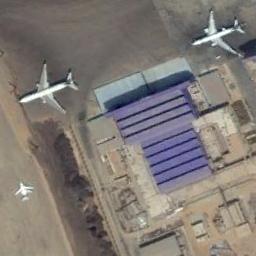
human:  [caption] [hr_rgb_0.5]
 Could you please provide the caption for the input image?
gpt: Two white planes parked in the open space beside the blue building .

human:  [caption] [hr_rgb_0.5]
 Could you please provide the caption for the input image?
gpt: Two big planes parked on the open area and another passing plane in front of them .

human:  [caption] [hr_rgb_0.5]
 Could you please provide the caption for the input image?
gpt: Several planes of different sizes are parked in a clearing, With many buildings and lawns next to the plane .

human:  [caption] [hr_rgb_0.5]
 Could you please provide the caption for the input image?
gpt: Two big planes and a small plane are stopped around blue buildings .

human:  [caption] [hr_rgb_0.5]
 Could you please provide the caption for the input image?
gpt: Two planes are in the parking lot next to the building .